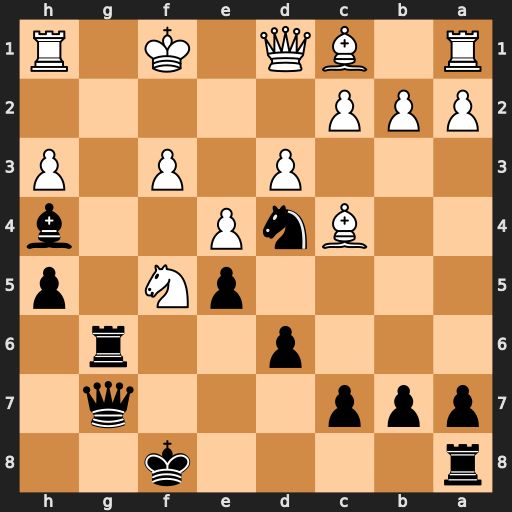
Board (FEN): r4k2/ppp3q1/3p2r1/4pN1p/2BnP2b/3P1P1P/PPP5/R1BQ1K1R
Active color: b
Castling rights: -
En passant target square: -
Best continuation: Nxf5 exf5 Rg2 Qd2 Rxd2